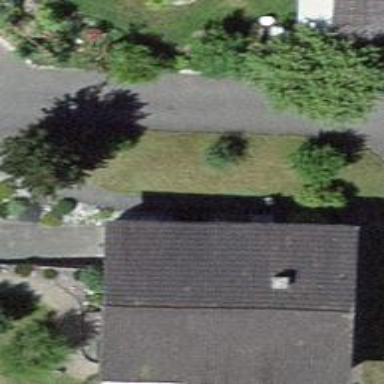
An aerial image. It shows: Residential building.